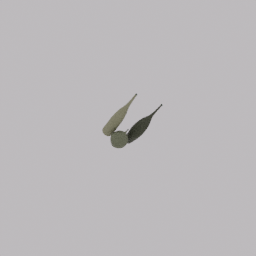
Label: decoration